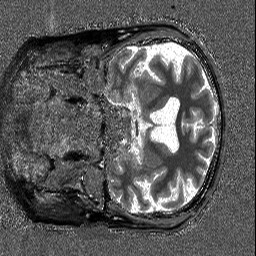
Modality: T1map
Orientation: coronal
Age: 76
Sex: female
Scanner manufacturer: siemens
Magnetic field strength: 3 T
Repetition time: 5 s
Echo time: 0.00298 s